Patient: sex M, age 71
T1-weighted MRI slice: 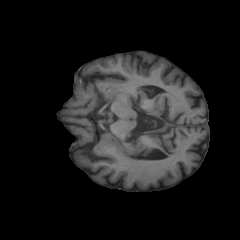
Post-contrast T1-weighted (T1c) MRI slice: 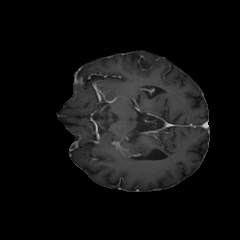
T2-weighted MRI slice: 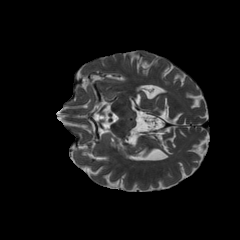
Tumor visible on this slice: no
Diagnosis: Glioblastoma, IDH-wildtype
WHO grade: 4